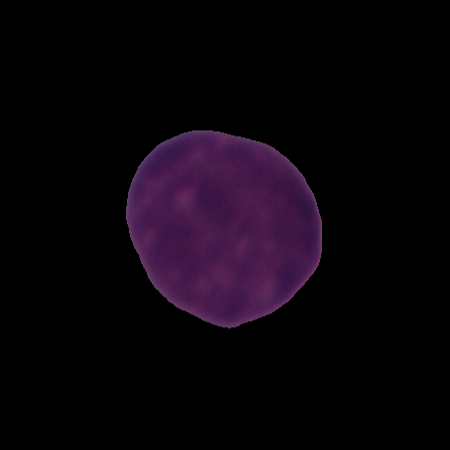
Label: healthy